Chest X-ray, AP view. Patient: 17 years old, sex M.
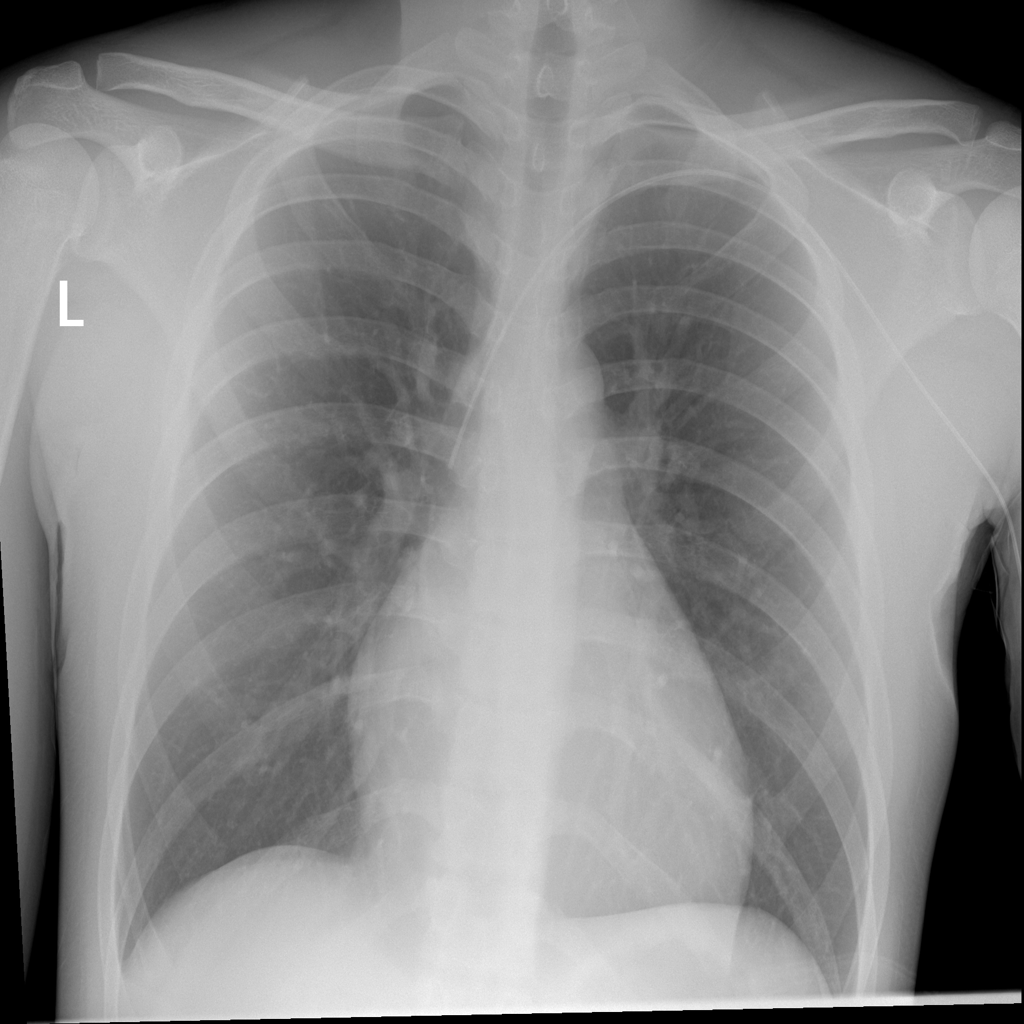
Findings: No Finding